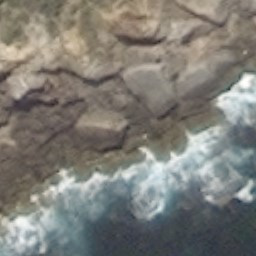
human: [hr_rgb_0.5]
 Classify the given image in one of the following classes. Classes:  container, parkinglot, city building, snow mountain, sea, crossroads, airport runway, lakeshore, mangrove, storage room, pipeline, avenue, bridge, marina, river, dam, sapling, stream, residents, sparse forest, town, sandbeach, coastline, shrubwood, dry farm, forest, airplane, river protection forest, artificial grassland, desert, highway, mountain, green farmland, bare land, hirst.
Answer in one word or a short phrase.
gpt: coastline